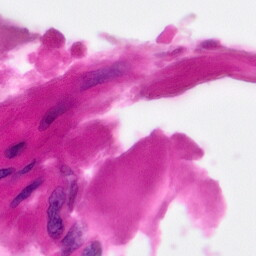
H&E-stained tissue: Pancreatic